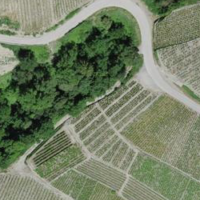
EUNIS habitat code: 40
Species observed at this site:
Prunus spinosa